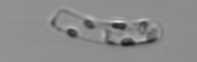
Label: Guinardia_striata